Field crop: maize
Growth stage: 2
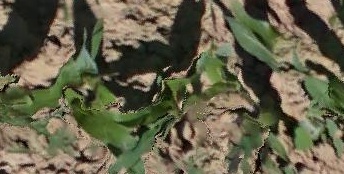
Species: maize